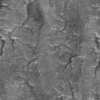
Label: not_dusty